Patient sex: F
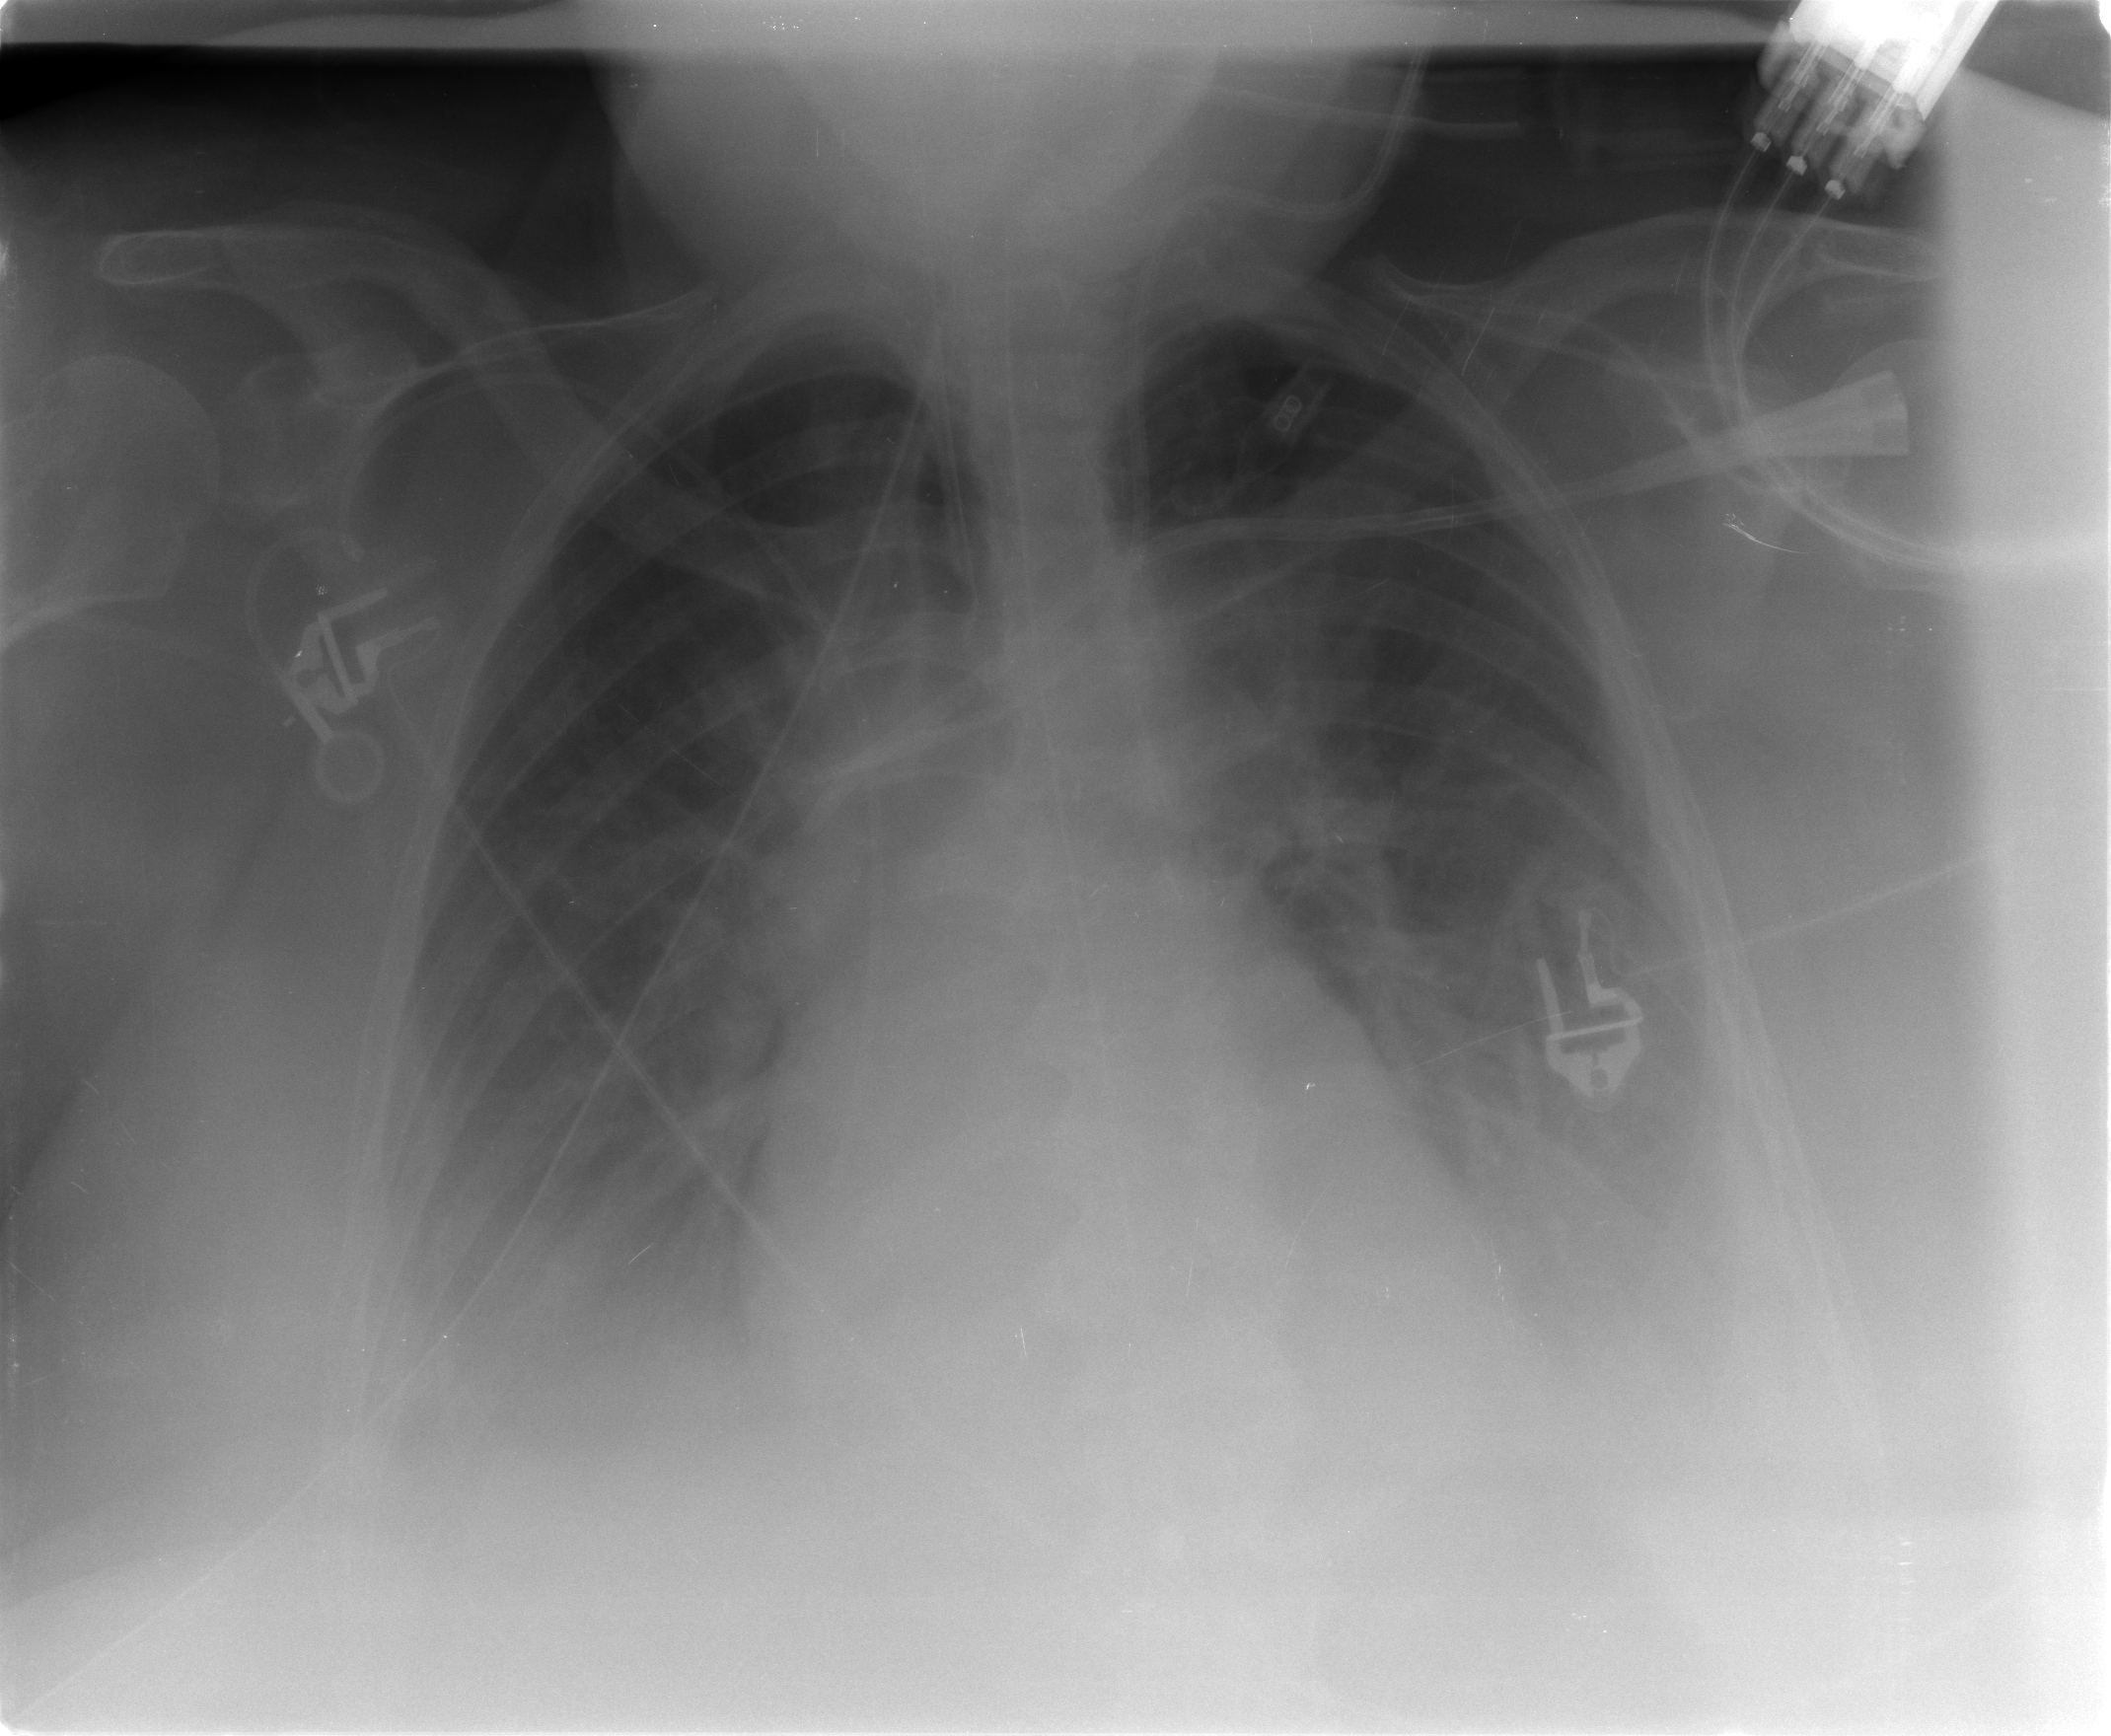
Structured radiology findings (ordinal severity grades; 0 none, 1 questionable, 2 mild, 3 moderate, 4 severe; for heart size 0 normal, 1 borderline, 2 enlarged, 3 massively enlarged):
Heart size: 2
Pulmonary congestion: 2
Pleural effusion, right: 3
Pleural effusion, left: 3
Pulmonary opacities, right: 1
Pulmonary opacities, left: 1
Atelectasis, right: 2
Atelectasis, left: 2